Question: I have a photo like this:

I have tried to read it with 'pytesseract' in Python:
'''
from PIL import Image
import pytesseract
import numpy
pytesseract.pytesseract.tesseract_cmd = r'C:\Program Files\Tesseract-OCR esseract.exe'
im = Image.open("11.jpg")
text = pytesseract.image_to_string(im,lang = "eng")
print(text)
'''
but 'pytesseract' cant read it.
I tried 'opencv' too but I can't find a solution.
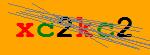
Answer: Before applying OCR onto the image, you need to preprocess the image. A simple preprocessing approach is to enlarge the image, obtain a binary image using Otsu's threshold, perform morphological operations, then OCR the image.
Enlarge, Gaussian blur, and Otsu's threshold
<URL>
Morph open
<URL>
Morph close
<URL>
Invert, apply slight blur, and OCR
<URL>
Result from Pytesseract OCR 'image_to_string' using the '--psm 6' configuration option to treat the image as a single block of text.
'''
xc2kc2
'''
Code
'''
import cv2
import pytesseract
import imutils
pytesseract.pytesseract.tesseract_cmd = r"C:\Program Files\Tesseract-OCR esseract.exe"
# Resize, grayscale, Gaussian blur, Otsu's threshold
image = cv2.imread('1.jpg')
image = imutils.resize(image, width=400)
gray = cv2.cvtColor(image, cv2.COLOR_BGR2GRAY)
blur = cv2.GaussianBlur(gray, (5,5), 0)
thresh = cv2.threshold(blur, 0, 255, cv2.THRESH_BINARY_INV + cv2.THRESH_OTSU)[1]
# Perform morphological operations
kernel = cv2.getStructuringElement(cv2.MORPH_RECT, (3,3))
opening = cv2.morphologyEx(thresh, cv2.MORPH_OPEN, kernel, iterations=1)
close = cv2.morphologyEx(opening, cv2.MORPH_CLOSE, kernel, iterations=3)
# Invert, Blur, and perform text extraction
invert = 255 - cv2.GaussianBlur(close, (3,3), 0)
data = pytesseract.image_to_string(invert, lang='eng',config='--psm 6')
print(data)
cv2.imshow('thresh', thresh)
cv2.imshow('opening', opening)
cv2.imshow('close', close)
cv2.imshow('invert', invert)
cv2.waitKey()
'''